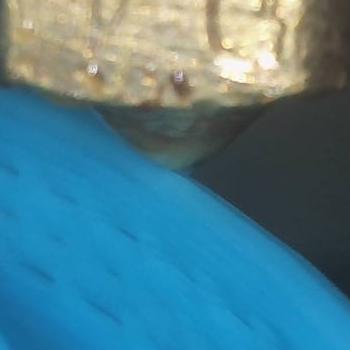
Flow rate: 149%